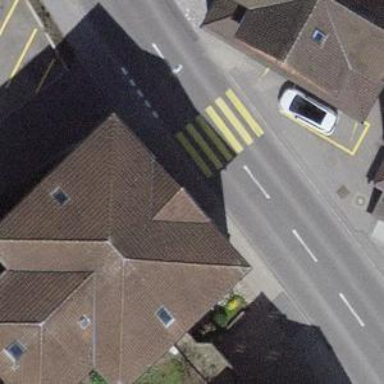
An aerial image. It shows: Uncontrolled zebra crossing on the road.